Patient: sex M, age 29
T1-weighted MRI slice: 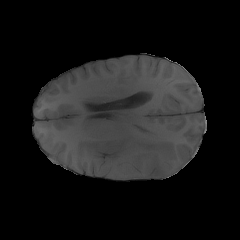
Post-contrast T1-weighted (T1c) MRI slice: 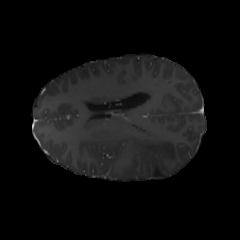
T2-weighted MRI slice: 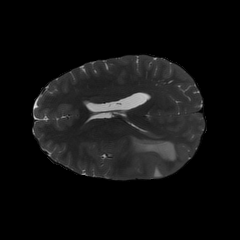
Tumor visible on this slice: yes
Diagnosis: Astrocytoma, IDH-mutant
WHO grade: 4